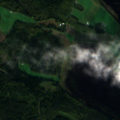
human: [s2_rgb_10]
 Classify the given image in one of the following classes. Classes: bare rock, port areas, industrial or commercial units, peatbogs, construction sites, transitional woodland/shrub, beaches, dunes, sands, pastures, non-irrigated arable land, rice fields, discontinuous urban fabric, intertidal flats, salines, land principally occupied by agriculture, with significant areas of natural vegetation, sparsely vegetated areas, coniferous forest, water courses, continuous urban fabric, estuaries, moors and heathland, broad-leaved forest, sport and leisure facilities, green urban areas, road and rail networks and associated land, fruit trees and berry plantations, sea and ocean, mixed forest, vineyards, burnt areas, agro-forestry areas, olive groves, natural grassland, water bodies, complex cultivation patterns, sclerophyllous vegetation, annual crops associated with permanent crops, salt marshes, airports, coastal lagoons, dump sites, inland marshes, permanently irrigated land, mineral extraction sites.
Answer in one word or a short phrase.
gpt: land principally occupied by agriculture, with significant areas of natural vegetation, coniferous forest, mixed forest, water bodies